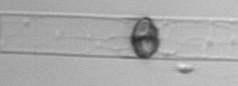
Label: Dactyliosolen_blavyanus